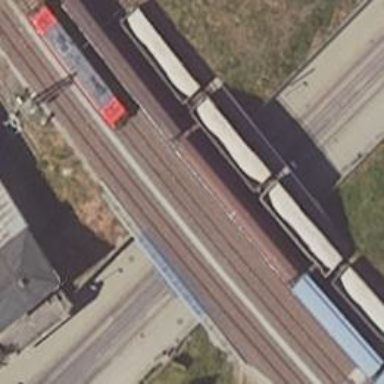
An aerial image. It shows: Bridge that is man-made.